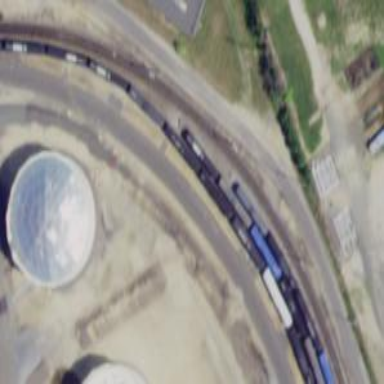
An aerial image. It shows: Railway yard used for servicing trains.